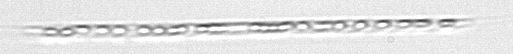
Label: Rhizosolenia